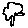
Label: tree